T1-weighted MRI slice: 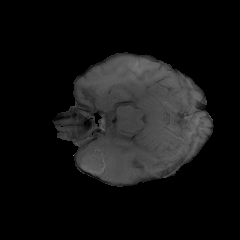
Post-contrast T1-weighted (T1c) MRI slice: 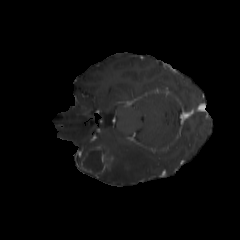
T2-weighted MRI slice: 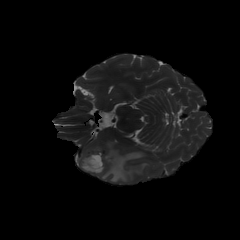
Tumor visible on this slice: yes